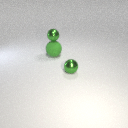
large green rubber sphere below small green metal sphere